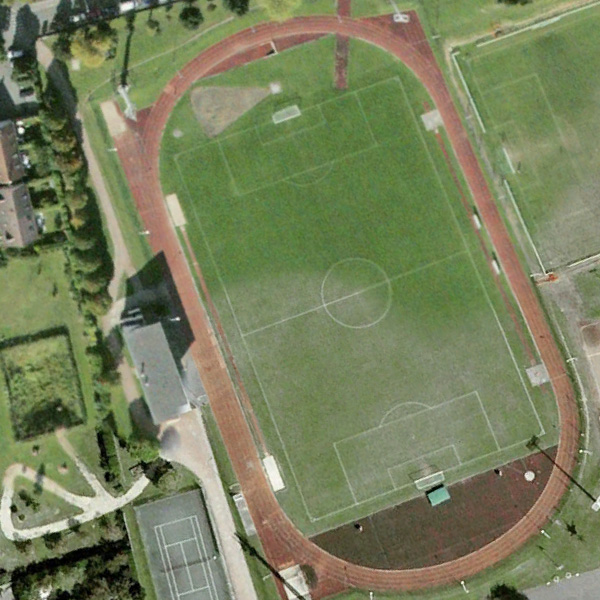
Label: Playground